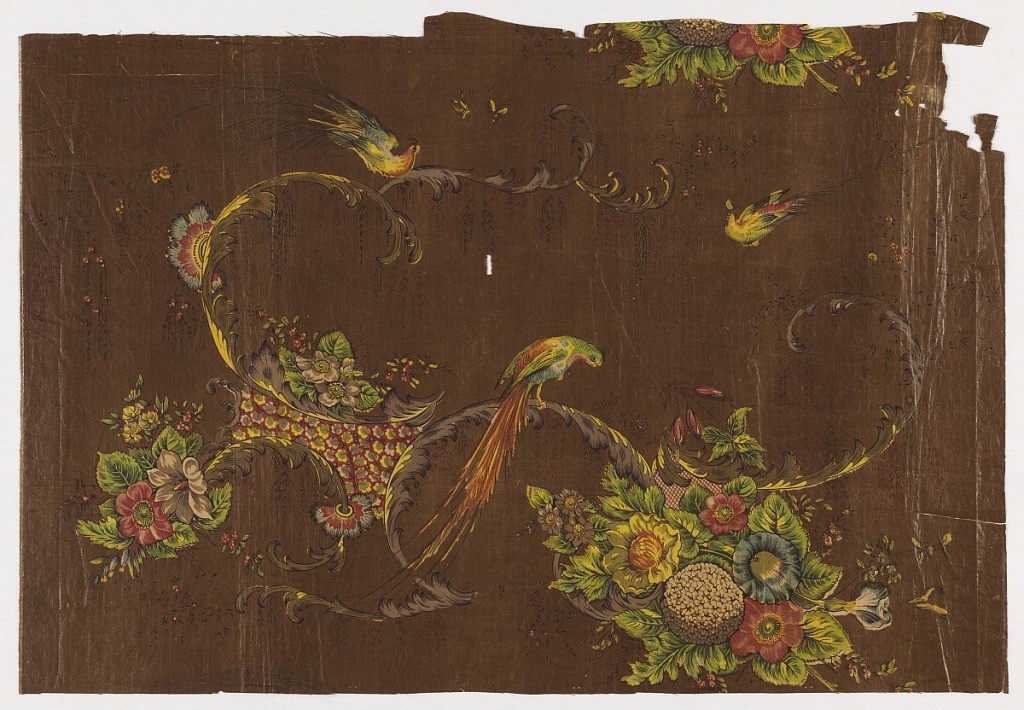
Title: Textile
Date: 19th century
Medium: cotton Technique: relief printed on plain weave and glazed
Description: Flower sprays and acanthus scrolls rendered in a very decorative way. Birds sitting on acanthus leaves. Printed in green, blue, red, and brown on a tan ground.